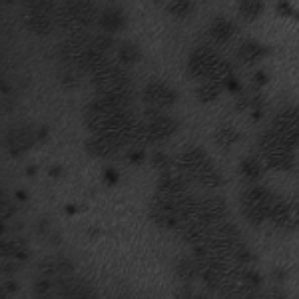
Label: frost